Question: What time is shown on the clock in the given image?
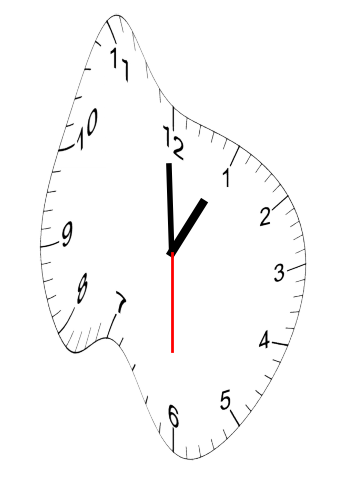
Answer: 12:59:30